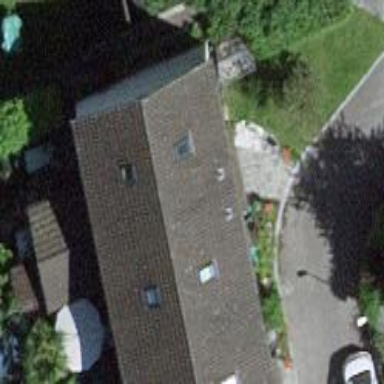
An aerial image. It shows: Terrace building.